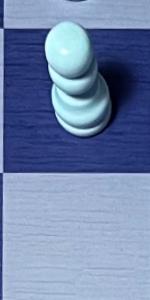
Label: Empty